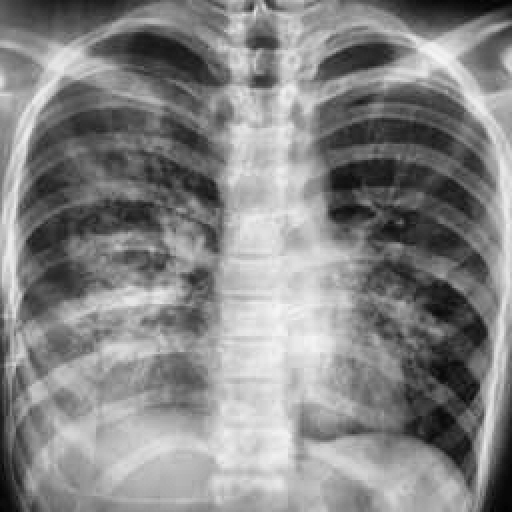
Finding: TUBERCULOSIS